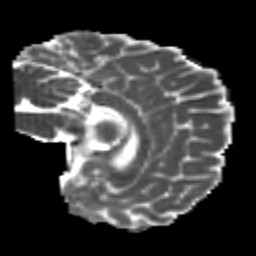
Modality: MD
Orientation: sagittal
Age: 24
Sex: male
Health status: healthy
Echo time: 0.074 s